Field crop: tomato
Growth stage: 1
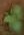
Species: solanum